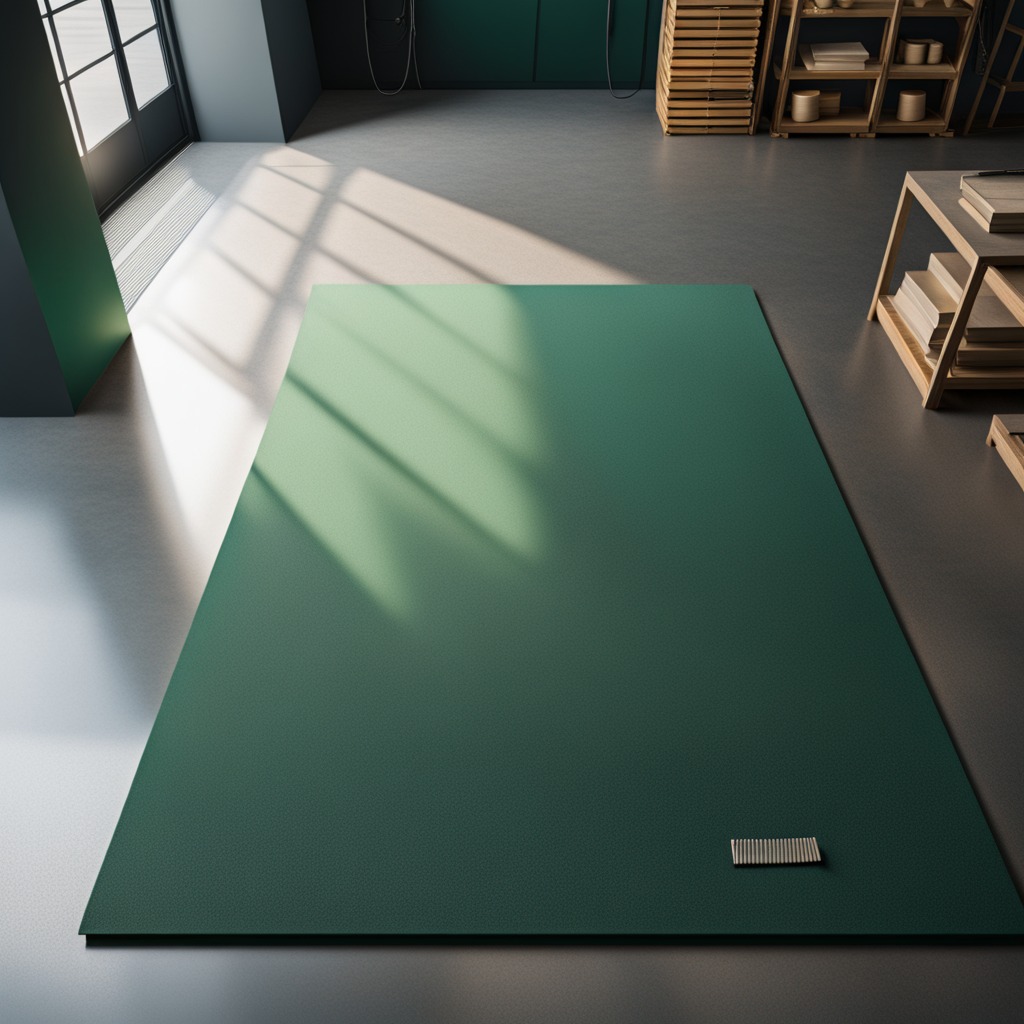
A coiled metal spring lies on the granite tabletop.